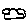
Label: cloud